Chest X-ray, AP view. Patient: 57 years old, sex M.
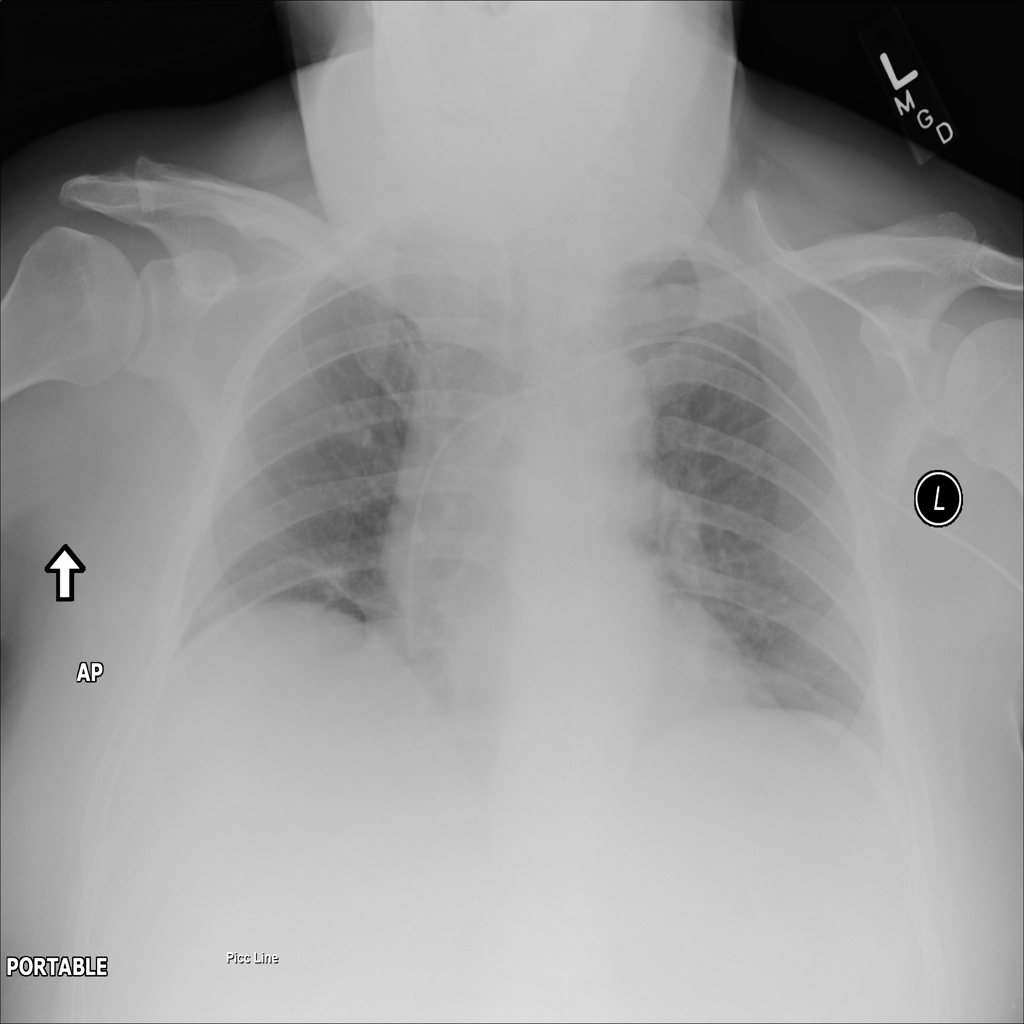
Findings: Atelectasis